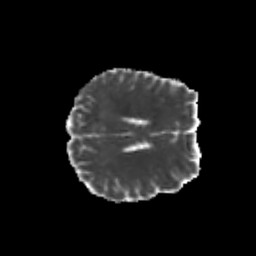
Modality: MD
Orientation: axial
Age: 28
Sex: female
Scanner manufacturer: siemens
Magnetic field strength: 3 T
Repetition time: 3.5 s
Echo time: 0.104 s